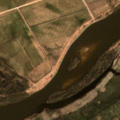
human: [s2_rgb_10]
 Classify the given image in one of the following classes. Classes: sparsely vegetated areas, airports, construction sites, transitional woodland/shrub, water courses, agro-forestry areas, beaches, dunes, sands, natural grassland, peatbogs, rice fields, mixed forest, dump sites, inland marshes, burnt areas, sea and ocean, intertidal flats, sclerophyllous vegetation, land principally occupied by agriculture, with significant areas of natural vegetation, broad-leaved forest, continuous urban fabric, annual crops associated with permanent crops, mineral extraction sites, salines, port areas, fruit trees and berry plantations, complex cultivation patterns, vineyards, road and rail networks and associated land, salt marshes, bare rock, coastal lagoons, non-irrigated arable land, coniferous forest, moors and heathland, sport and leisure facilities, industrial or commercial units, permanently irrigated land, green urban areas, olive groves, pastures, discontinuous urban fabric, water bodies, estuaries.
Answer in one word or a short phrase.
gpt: pastures, complex cultivation patterns, natural grassland, transitional woodland/shrub, water courses